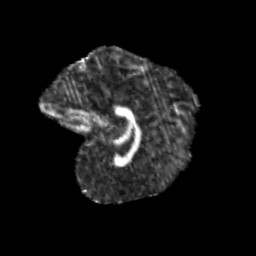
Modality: FA
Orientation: sagittal
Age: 8
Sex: male
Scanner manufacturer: siemens
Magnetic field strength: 3 T
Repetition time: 3.8 s
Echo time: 0.07 s